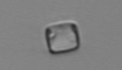
Label: Thalassiosira